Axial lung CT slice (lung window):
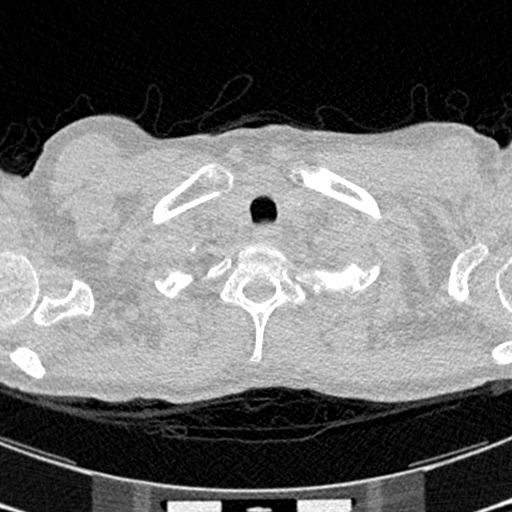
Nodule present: no